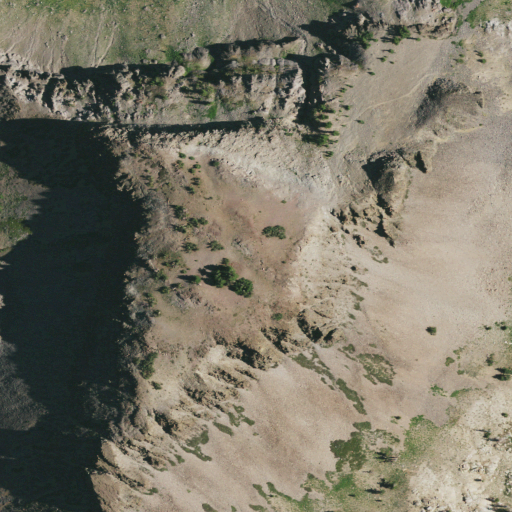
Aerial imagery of mountain in California named Bull Run Peak containing shrub, barren land, evergreen forest, and grassland